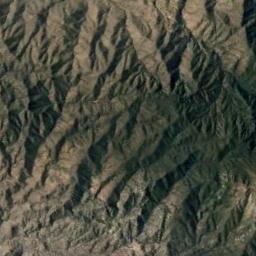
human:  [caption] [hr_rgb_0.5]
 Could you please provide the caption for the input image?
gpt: The mountains are winding and undulating .

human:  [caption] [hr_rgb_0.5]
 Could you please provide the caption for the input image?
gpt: The folded mountain consists of a number of ridges and valleys and its rocks are brown .

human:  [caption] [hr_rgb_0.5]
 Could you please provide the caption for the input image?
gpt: There is a yellow bare field on this mountain .

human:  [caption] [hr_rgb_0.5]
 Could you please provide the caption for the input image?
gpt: The mountain is consist of half of green plants and half of bare land .

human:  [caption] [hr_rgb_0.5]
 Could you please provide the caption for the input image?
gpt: There are many ridges on the brown mountain .